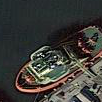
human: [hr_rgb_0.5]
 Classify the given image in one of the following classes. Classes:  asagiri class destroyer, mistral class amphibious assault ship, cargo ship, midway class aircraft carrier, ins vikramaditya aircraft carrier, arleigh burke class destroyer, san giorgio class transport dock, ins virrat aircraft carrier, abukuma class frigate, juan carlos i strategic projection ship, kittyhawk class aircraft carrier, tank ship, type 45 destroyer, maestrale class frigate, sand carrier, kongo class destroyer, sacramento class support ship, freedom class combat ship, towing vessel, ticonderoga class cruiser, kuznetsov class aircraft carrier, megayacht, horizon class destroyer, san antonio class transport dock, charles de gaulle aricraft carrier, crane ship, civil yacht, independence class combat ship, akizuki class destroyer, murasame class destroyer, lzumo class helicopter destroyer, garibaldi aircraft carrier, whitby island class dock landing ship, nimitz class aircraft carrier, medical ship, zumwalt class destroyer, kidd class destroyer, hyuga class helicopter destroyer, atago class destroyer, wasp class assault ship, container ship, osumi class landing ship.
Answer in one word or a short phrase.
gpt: Towing vessel